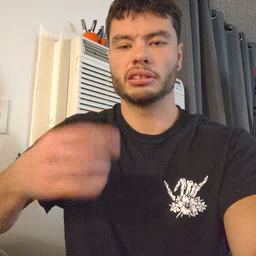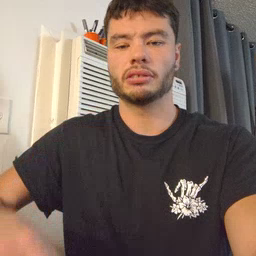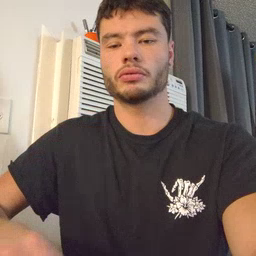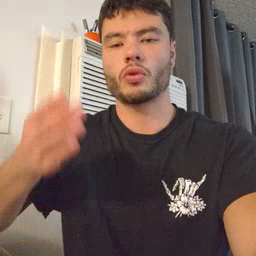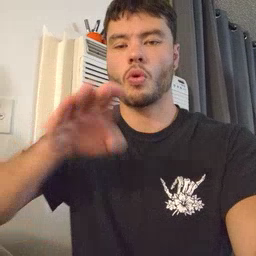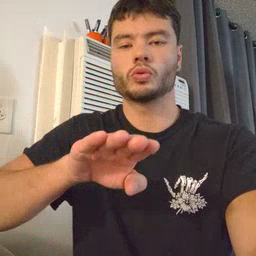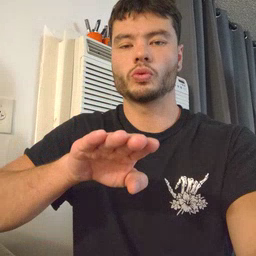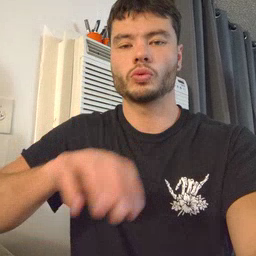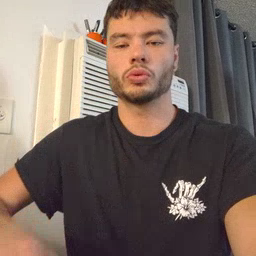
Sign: close